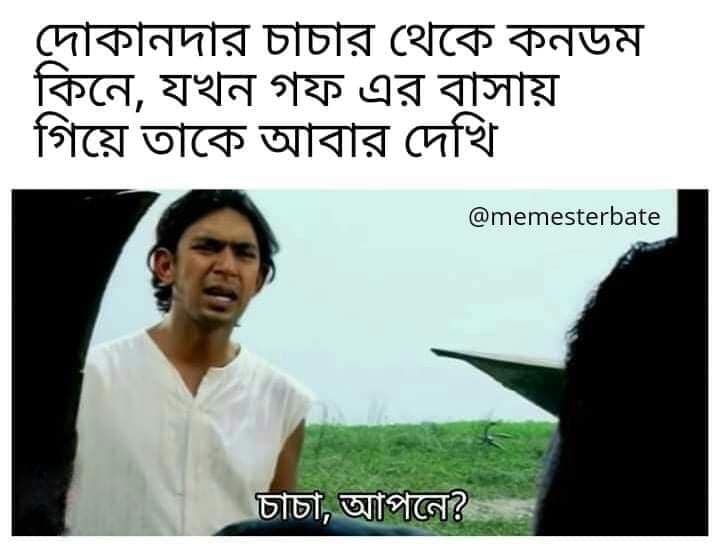
Caption: দোকানদার চাচার থেকে কনডম কিনে, যখন গফ এর বাসায় গিয়ে তাকে আবার দেখি    চাচা, আপনে ?
Label: non-hate